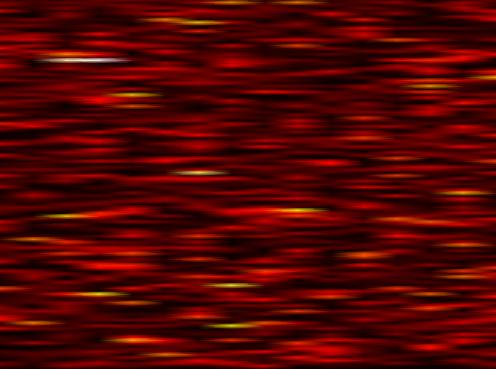
Label: UFMC